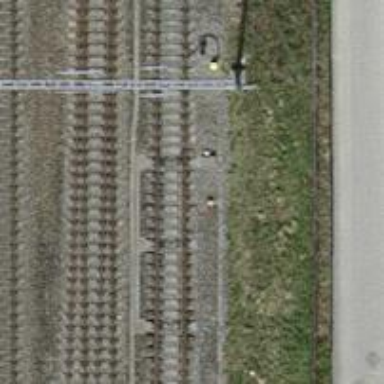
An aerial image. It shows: Railway switch.